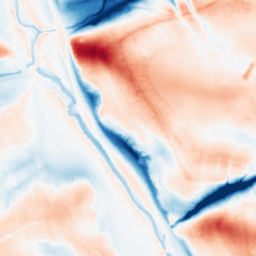
Category: classical
Decomposition family: gaussian_anisotropic
Decomposition parameters: sigma_x: 5
sigma_y: 20
Upsampling method: sinc_blackman
Upsampling parameters: scale: 2
kernel_size: 16
Upsampling scale: 2